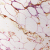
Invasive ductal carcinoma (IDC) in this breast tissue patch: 0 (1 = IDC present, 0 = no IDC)